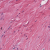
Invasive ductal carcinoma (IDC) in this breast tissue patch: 1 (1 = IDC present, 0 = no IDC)